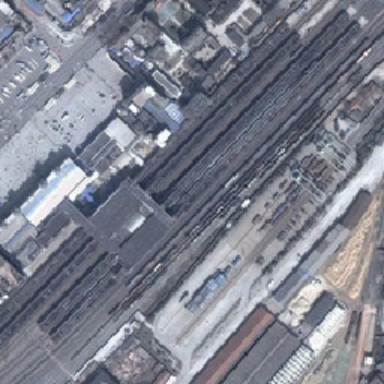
It 's a satellite image of the scene .